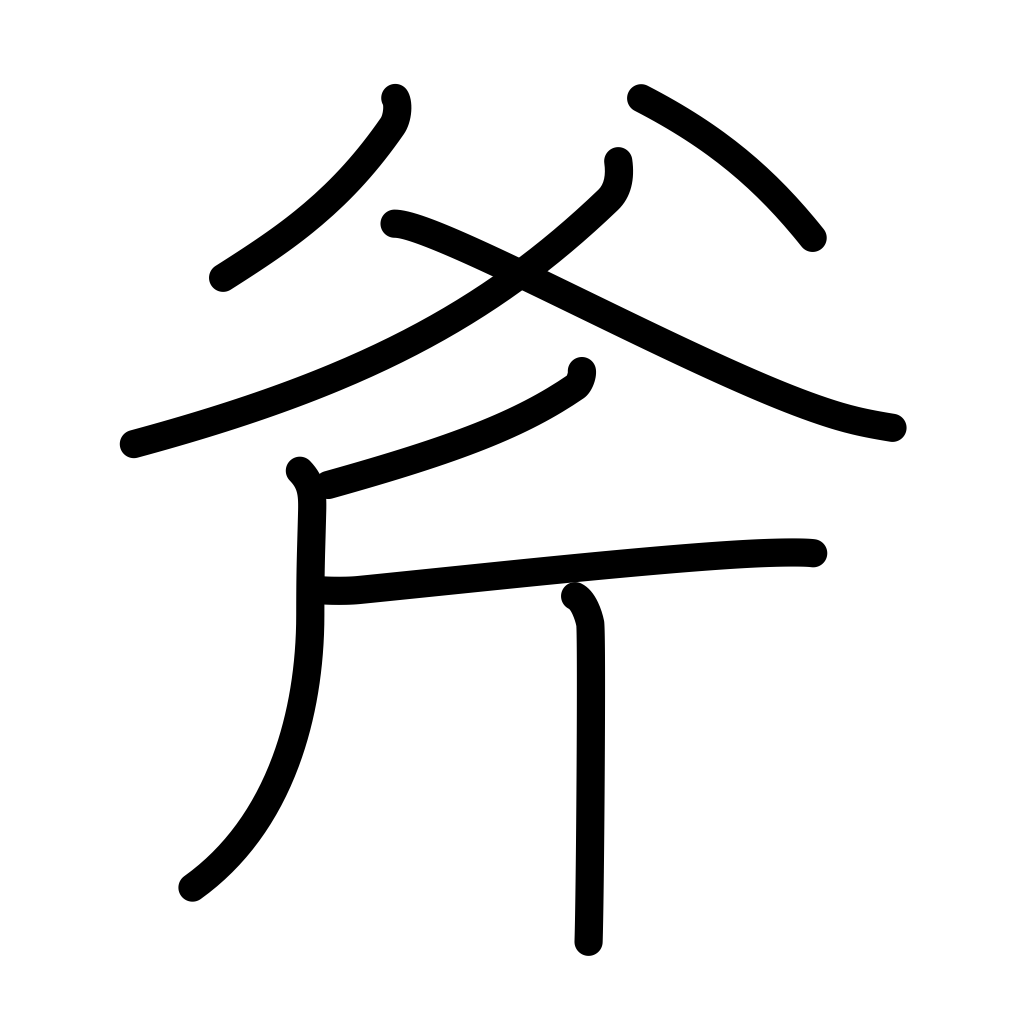
Meaning: ax, hatchet